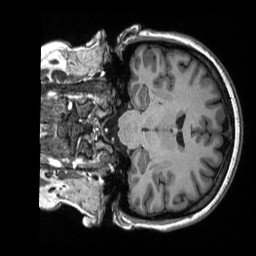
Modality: T1w
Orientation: coronal
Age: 23
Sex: female
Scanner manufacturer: siemens
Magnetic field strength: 3 T
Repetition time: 2.3 s
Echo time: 0.00298 s